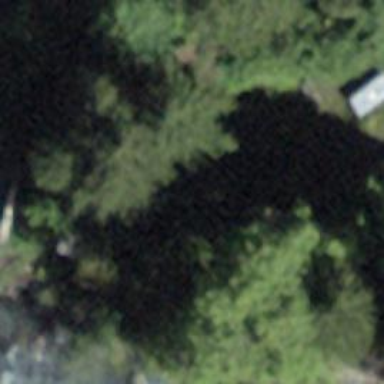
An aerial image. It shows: Urban tree with broadleaved deciduous leaves.